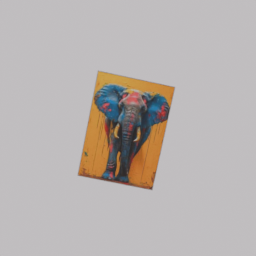
Label: decoration